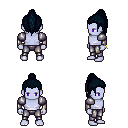
a pixel art fantasy rpg character, male body template, dark elf, purple skin, steel arm armor, metal pants, raven long topknot hairstyle, bracelets, four views (front, back, left, right), 2x2 character sprite sheet, small pixel art, hard edges, no anti-aliasing